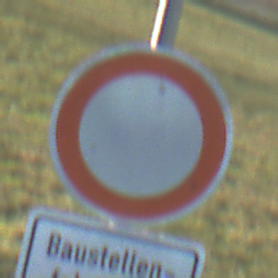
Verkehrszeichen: VerbotFahrzeugeAllerArt
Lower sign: SonstigeFahrzeugePersonengruppenFrei1
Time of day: MorningAfternoon
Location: Outdoor (Nature)
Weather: Clear
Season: Winter
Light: Natural